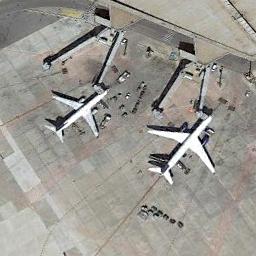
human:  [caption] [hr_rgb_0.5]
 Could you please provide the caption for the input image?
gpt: Two planes of different sizes are neatly parked next to the buildings in the airport .

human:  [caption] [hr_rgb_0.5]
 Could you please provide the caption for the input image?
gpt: Two planes are parked next to the terminal .

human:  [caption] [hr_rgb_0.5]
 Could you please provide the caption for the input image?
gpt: Two planes parked next to boarding bridges and some facilities around them .

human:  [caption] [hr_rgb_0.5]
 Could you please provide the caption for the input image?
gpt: Two white planes docked at the corresponding boarding gates .

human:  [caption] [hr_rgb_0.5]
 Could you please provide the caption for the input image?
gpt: Two planes are in the parking lot .